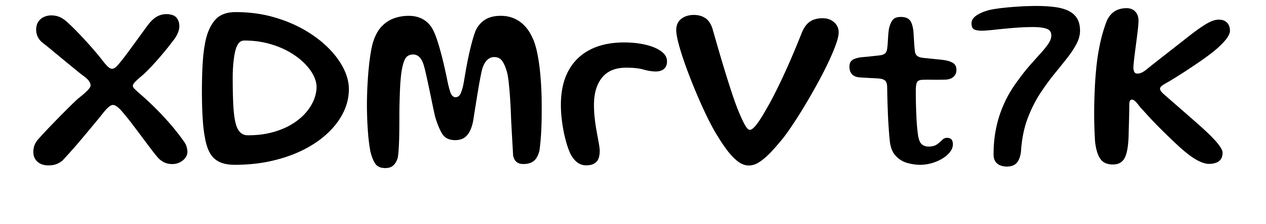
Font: Gluten_Regular